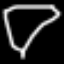
Label: diamond